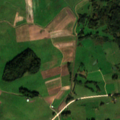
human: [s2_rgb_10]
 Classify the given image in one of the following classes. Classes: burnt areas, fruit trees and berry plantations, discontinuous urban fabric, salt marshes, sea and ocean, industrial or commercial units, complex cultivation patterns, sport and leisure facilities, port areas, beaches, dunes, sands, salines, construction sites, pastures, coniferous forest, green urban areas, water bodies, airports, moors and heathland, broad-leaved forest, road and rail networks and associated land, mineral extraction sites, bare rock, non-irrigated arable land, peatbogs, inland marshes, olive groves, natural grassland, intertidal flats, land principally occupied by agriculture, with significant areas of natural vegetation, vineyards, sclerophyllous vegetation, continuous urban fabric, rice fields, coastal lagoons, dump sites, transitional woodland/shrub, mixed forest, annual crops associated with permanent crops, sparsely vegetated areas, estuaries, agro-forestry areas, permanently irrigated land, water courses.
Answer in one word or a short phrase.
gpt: non-irrigated arable land, complex cultivation patterns, land principally occupied by agriculture, with significant areas of natural vegetation, broad-leaved forest